Question: I am trying to do an svn checkout on a remote machine by using <URL>
The parameter is not getting substituted when the script is run. But if I specify the values directly without parameters, the checkout seems to be happening.
'''
09:07:31 cd /home/ddk/
09:07:31 pwd
09:07:31 svn co https://#####/project/branches/release/$VERSION/ .
09:07:31 VERSION=v200: Command not found
09:07:31 VERSION: Undefined variable
'''

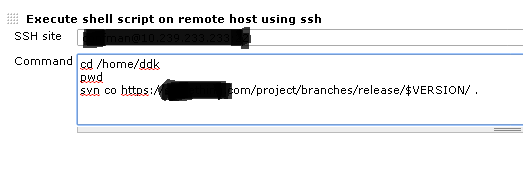
Answer: Parameterized jobs don't necessarily have its parameters exposed as variables available for build steps. Try using the env inject plugin and configure the version parameter to be injected to the build.
I have done this for some jobs in my Jenkins instance.